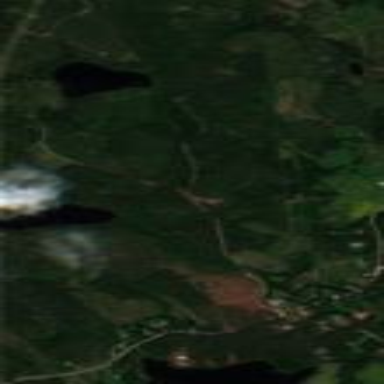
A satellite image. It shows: Evergreen woodland with needle-leaved trees.